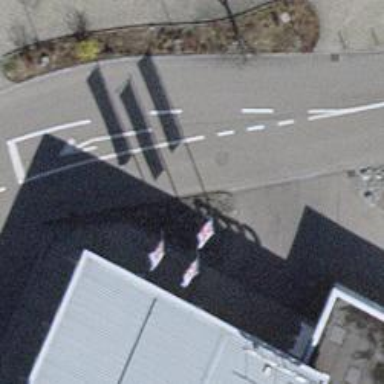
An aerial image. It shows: Flagpole structure.